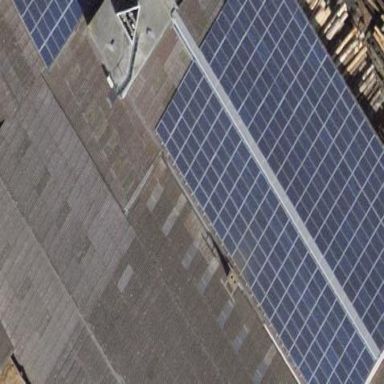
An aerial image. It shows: Solar power generator.